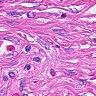
Metastatic tissue present: no